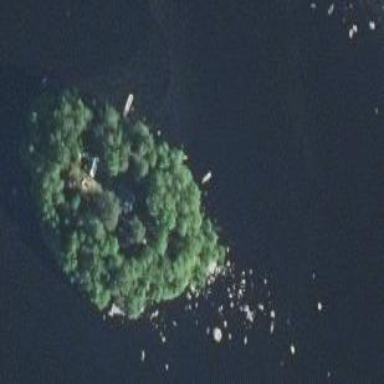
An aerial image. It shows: Islet.